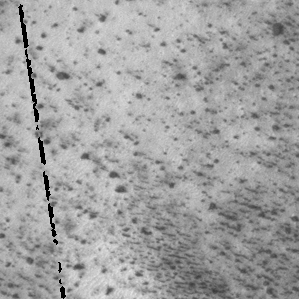
Label: frost